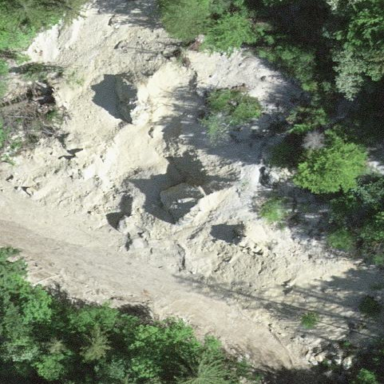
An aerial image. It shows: Quarry area.